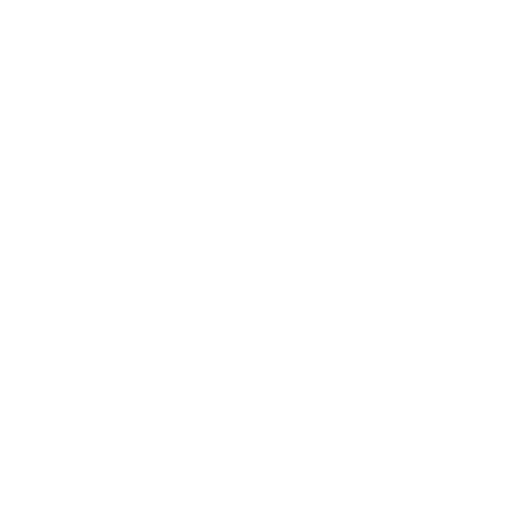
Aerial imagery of bar in Hawaii named Brooks Banks containing only unknown